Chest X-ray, AP view. Patient: 14 years old, sex M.
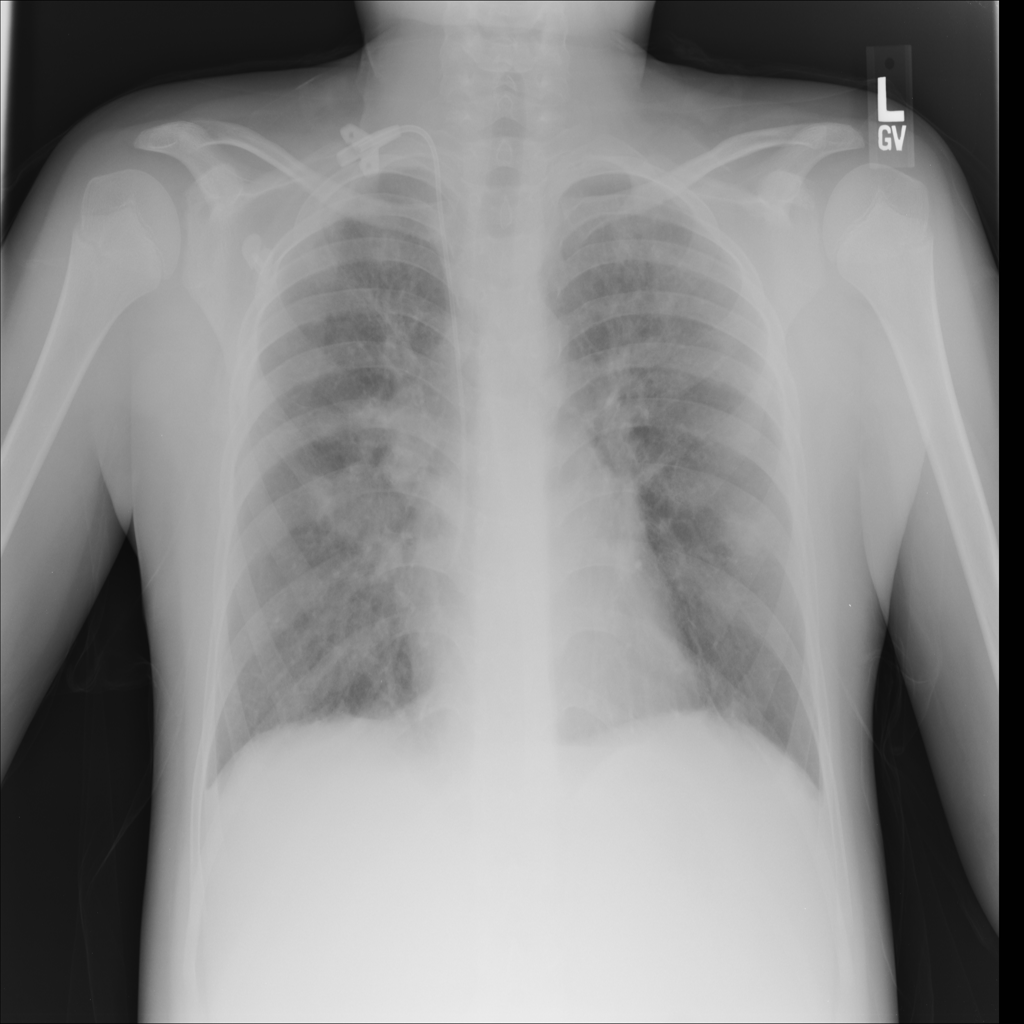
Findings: No Finding